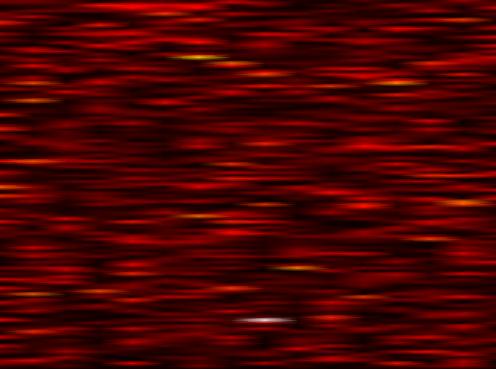
Label: OFDM